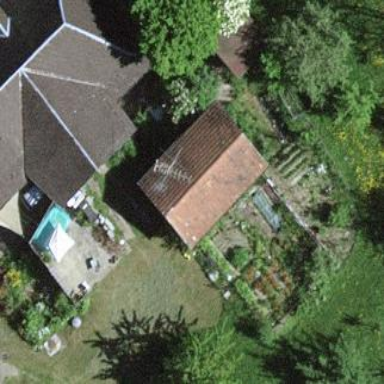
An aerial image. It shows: Shed.